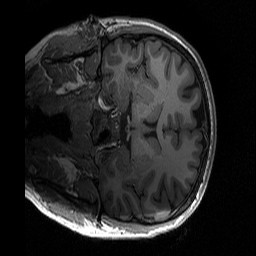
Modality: T1w
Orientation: coronal
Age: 25
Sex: female
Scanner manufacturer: siemens
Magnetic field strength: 3 T
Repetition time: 2.3 s
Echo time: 0.00298 s